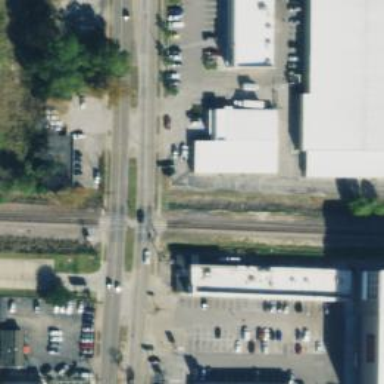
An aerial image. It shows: Railway crossing with lights and diagonal stripes.